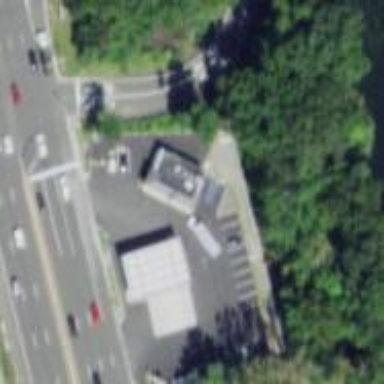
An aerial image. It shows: Fuel station.